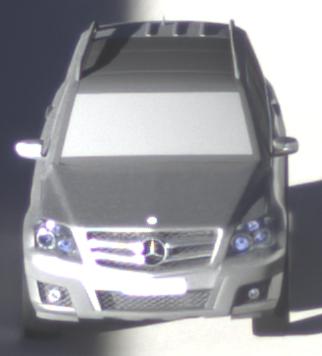
Make: Mercedes-Benz
Model: GLK 280
Detailed model: GLK-Class (204)
Model produced from: 2008/10
Model produced until: 2009/04
Doors: 5
Color: gray
Road condition: dry road
Daytime: sunrise or sunset
Contrast: high contrast